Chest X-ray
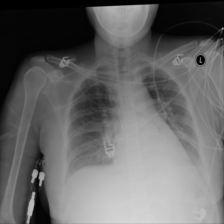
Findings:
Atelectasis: negative
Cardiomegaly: negative
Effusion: negative
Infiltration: negative
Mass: negative
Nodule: negative
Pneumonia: negative
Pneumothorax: negative
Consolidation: negative
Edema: negative
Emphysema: negative
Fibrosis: negative
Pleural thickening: negative
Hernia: negative